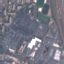
Label: Industrial